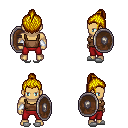
a pixel art fantasy rpg character, male body template, human, tanned skin, brown pirate shirt, red pants, blonde short topknot hairstyle, white cloth bracers, white slippers, shield, four views (front, back, left, right), 2x2 character sprite sheet, small pixel art, hard edges, no anti-aliasing